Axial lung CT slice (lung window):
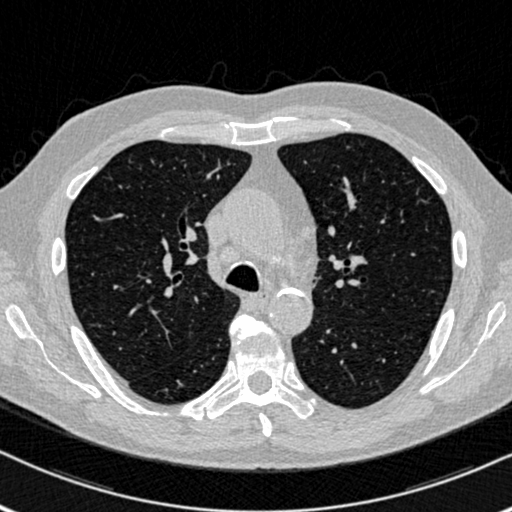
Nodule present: no